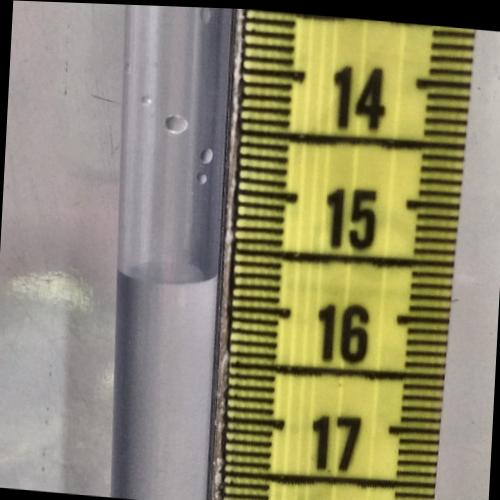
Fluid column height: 15.7 cm